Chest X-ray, PA view. Patient: 64 years old, sex M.
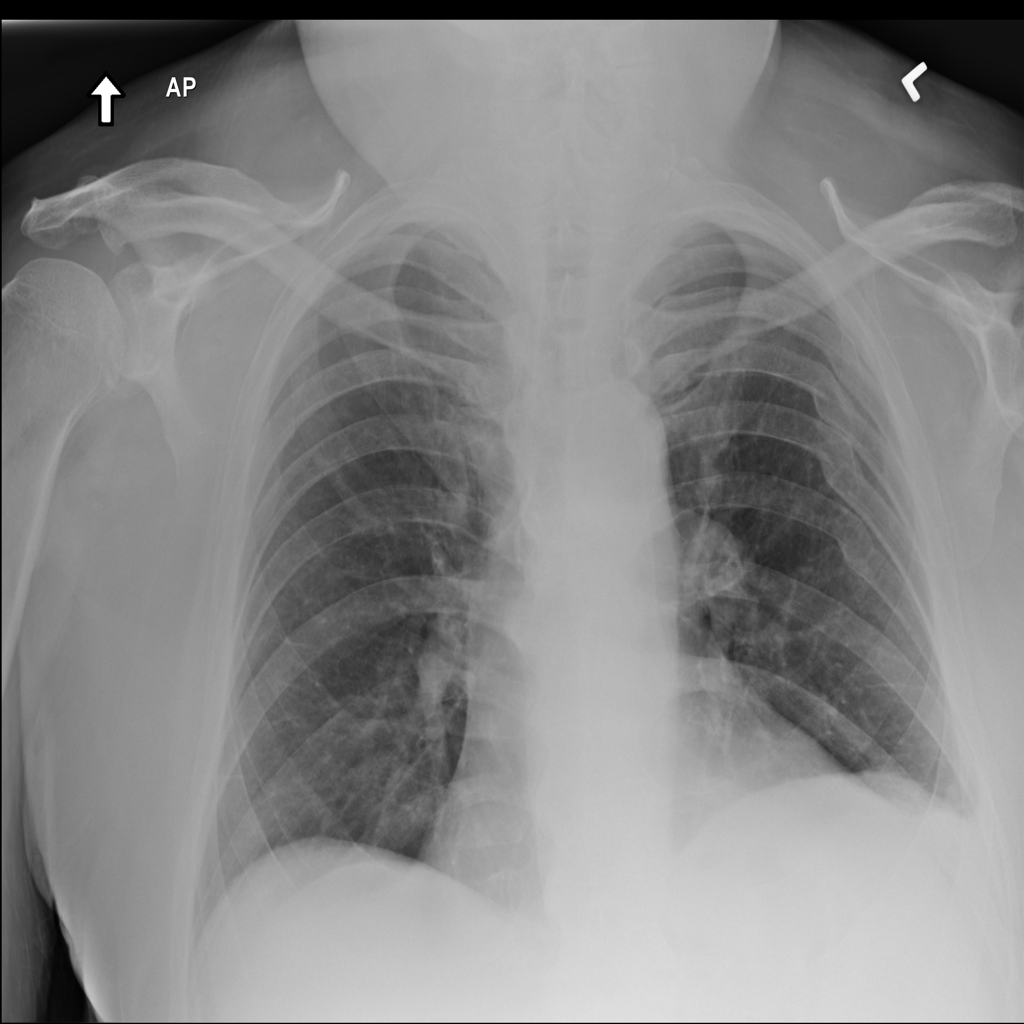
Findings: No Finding